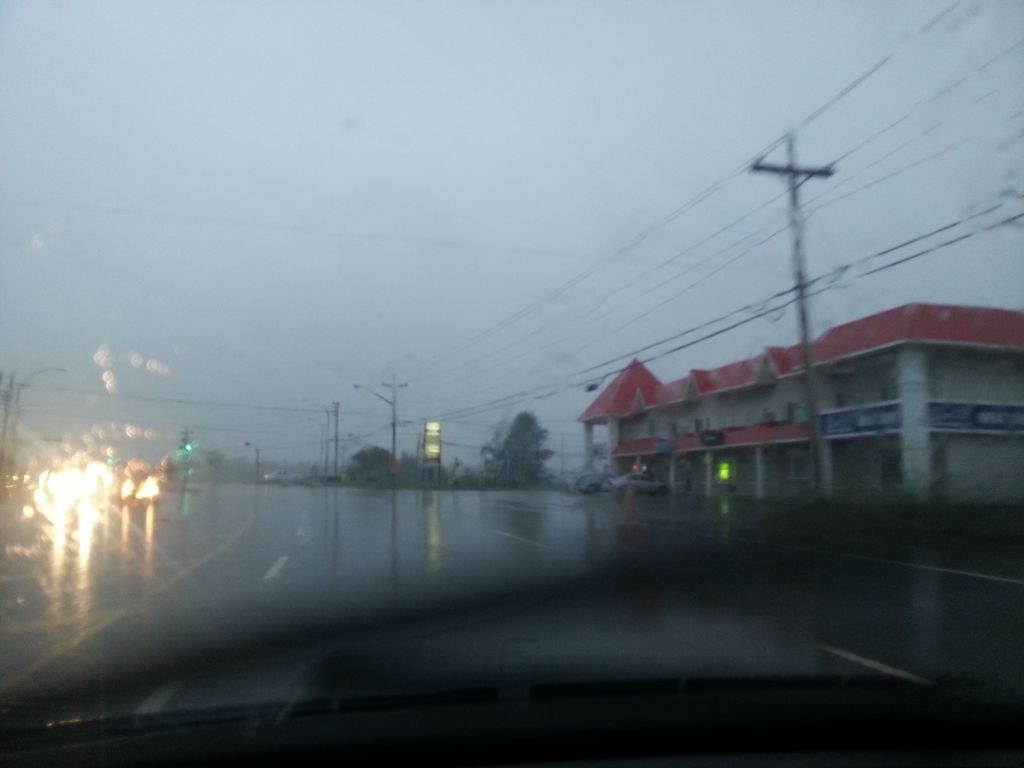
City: charlottetown